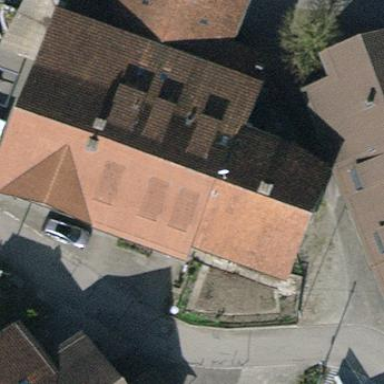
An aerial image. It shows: House with tiled roof.